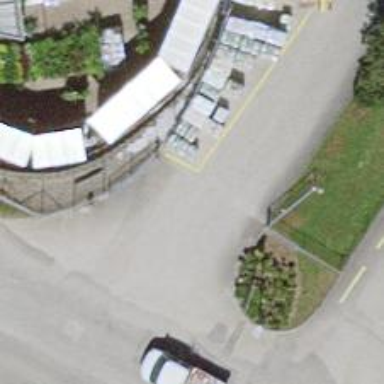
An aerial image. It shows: Gate.